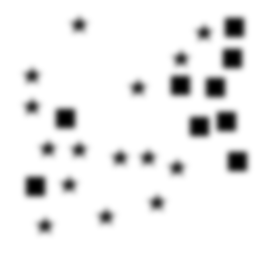
Squares: 9
Triangles: 0
Stars: 15
Total shapes: 24